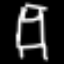
Label: bed